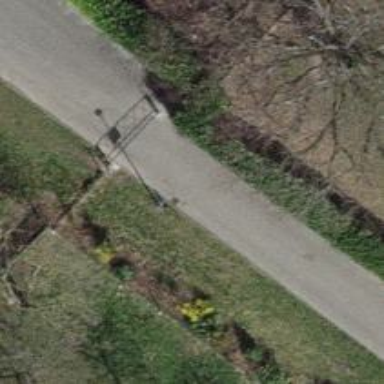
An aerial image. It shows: Gate.